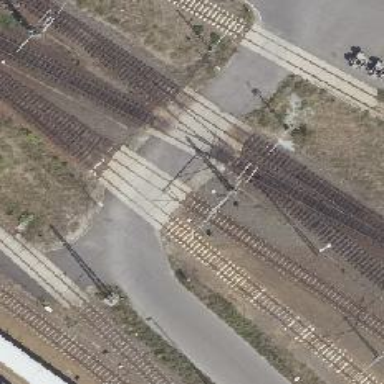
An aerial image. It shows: Railway level crossing.